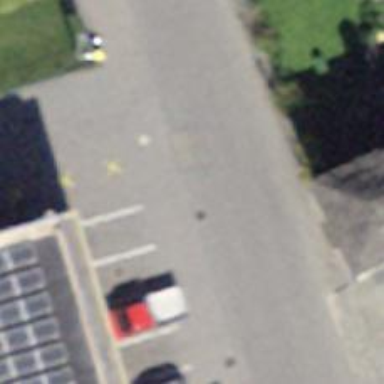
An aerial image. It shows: Bus stop with platform for public transport.